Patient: sex F, age 58
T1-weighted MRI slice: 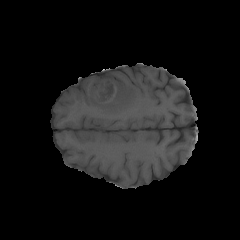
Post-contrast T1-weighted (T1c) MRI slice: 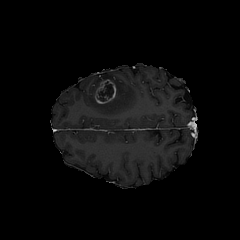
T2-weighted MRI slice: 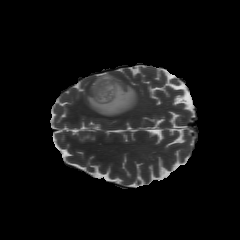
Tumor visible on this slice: yes
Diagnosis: Glioblastoma, IDH-wildtype
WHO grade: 4